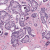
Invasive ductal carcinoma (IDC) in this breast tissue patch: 1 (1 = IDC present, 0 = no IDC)